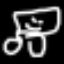
Label: frog